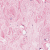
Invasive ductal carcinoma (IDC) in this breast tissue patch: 0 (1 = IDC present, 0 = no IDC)